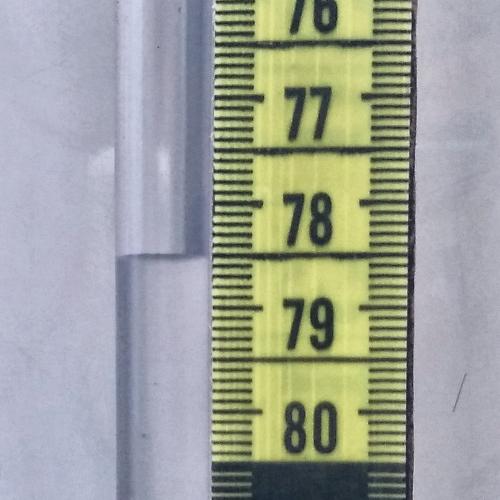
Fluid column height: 78.5 cm